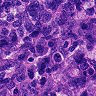
Metastatic tissue present: yes